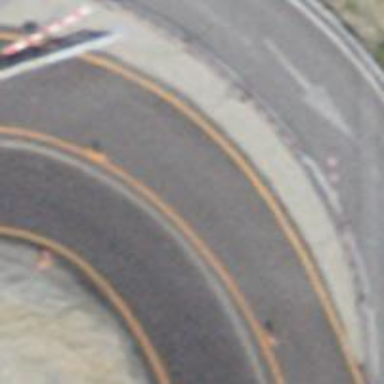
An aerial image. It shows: Trunk link road with asphalt surface.